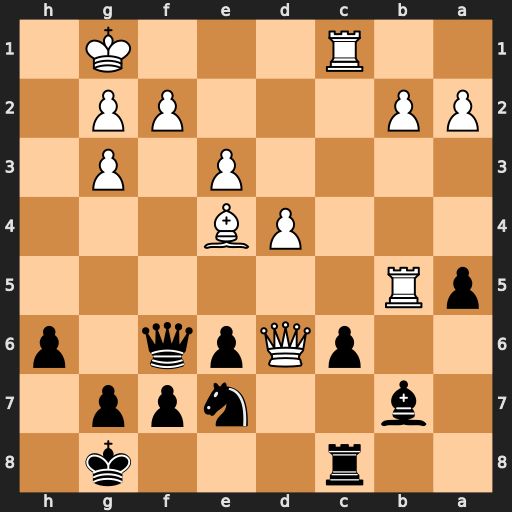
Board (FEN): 2r3k1/1b2npp1/2pQpq1p/pR6/3PB3/4P1P1/PP3PP1/2R3K1
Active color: b
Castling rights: -
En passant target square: -
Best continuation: cxb5 Rxc8+ Nxc8 Qc7 Bxe4 Qxc8+ Kh7